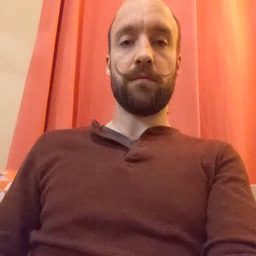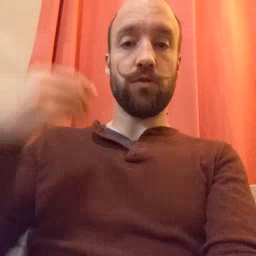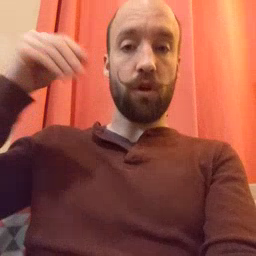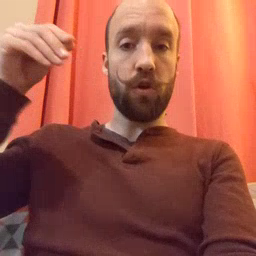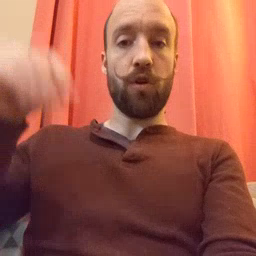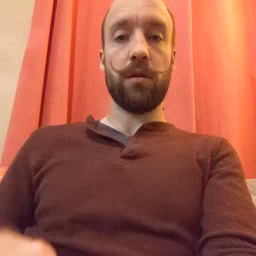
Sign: store